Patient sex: M
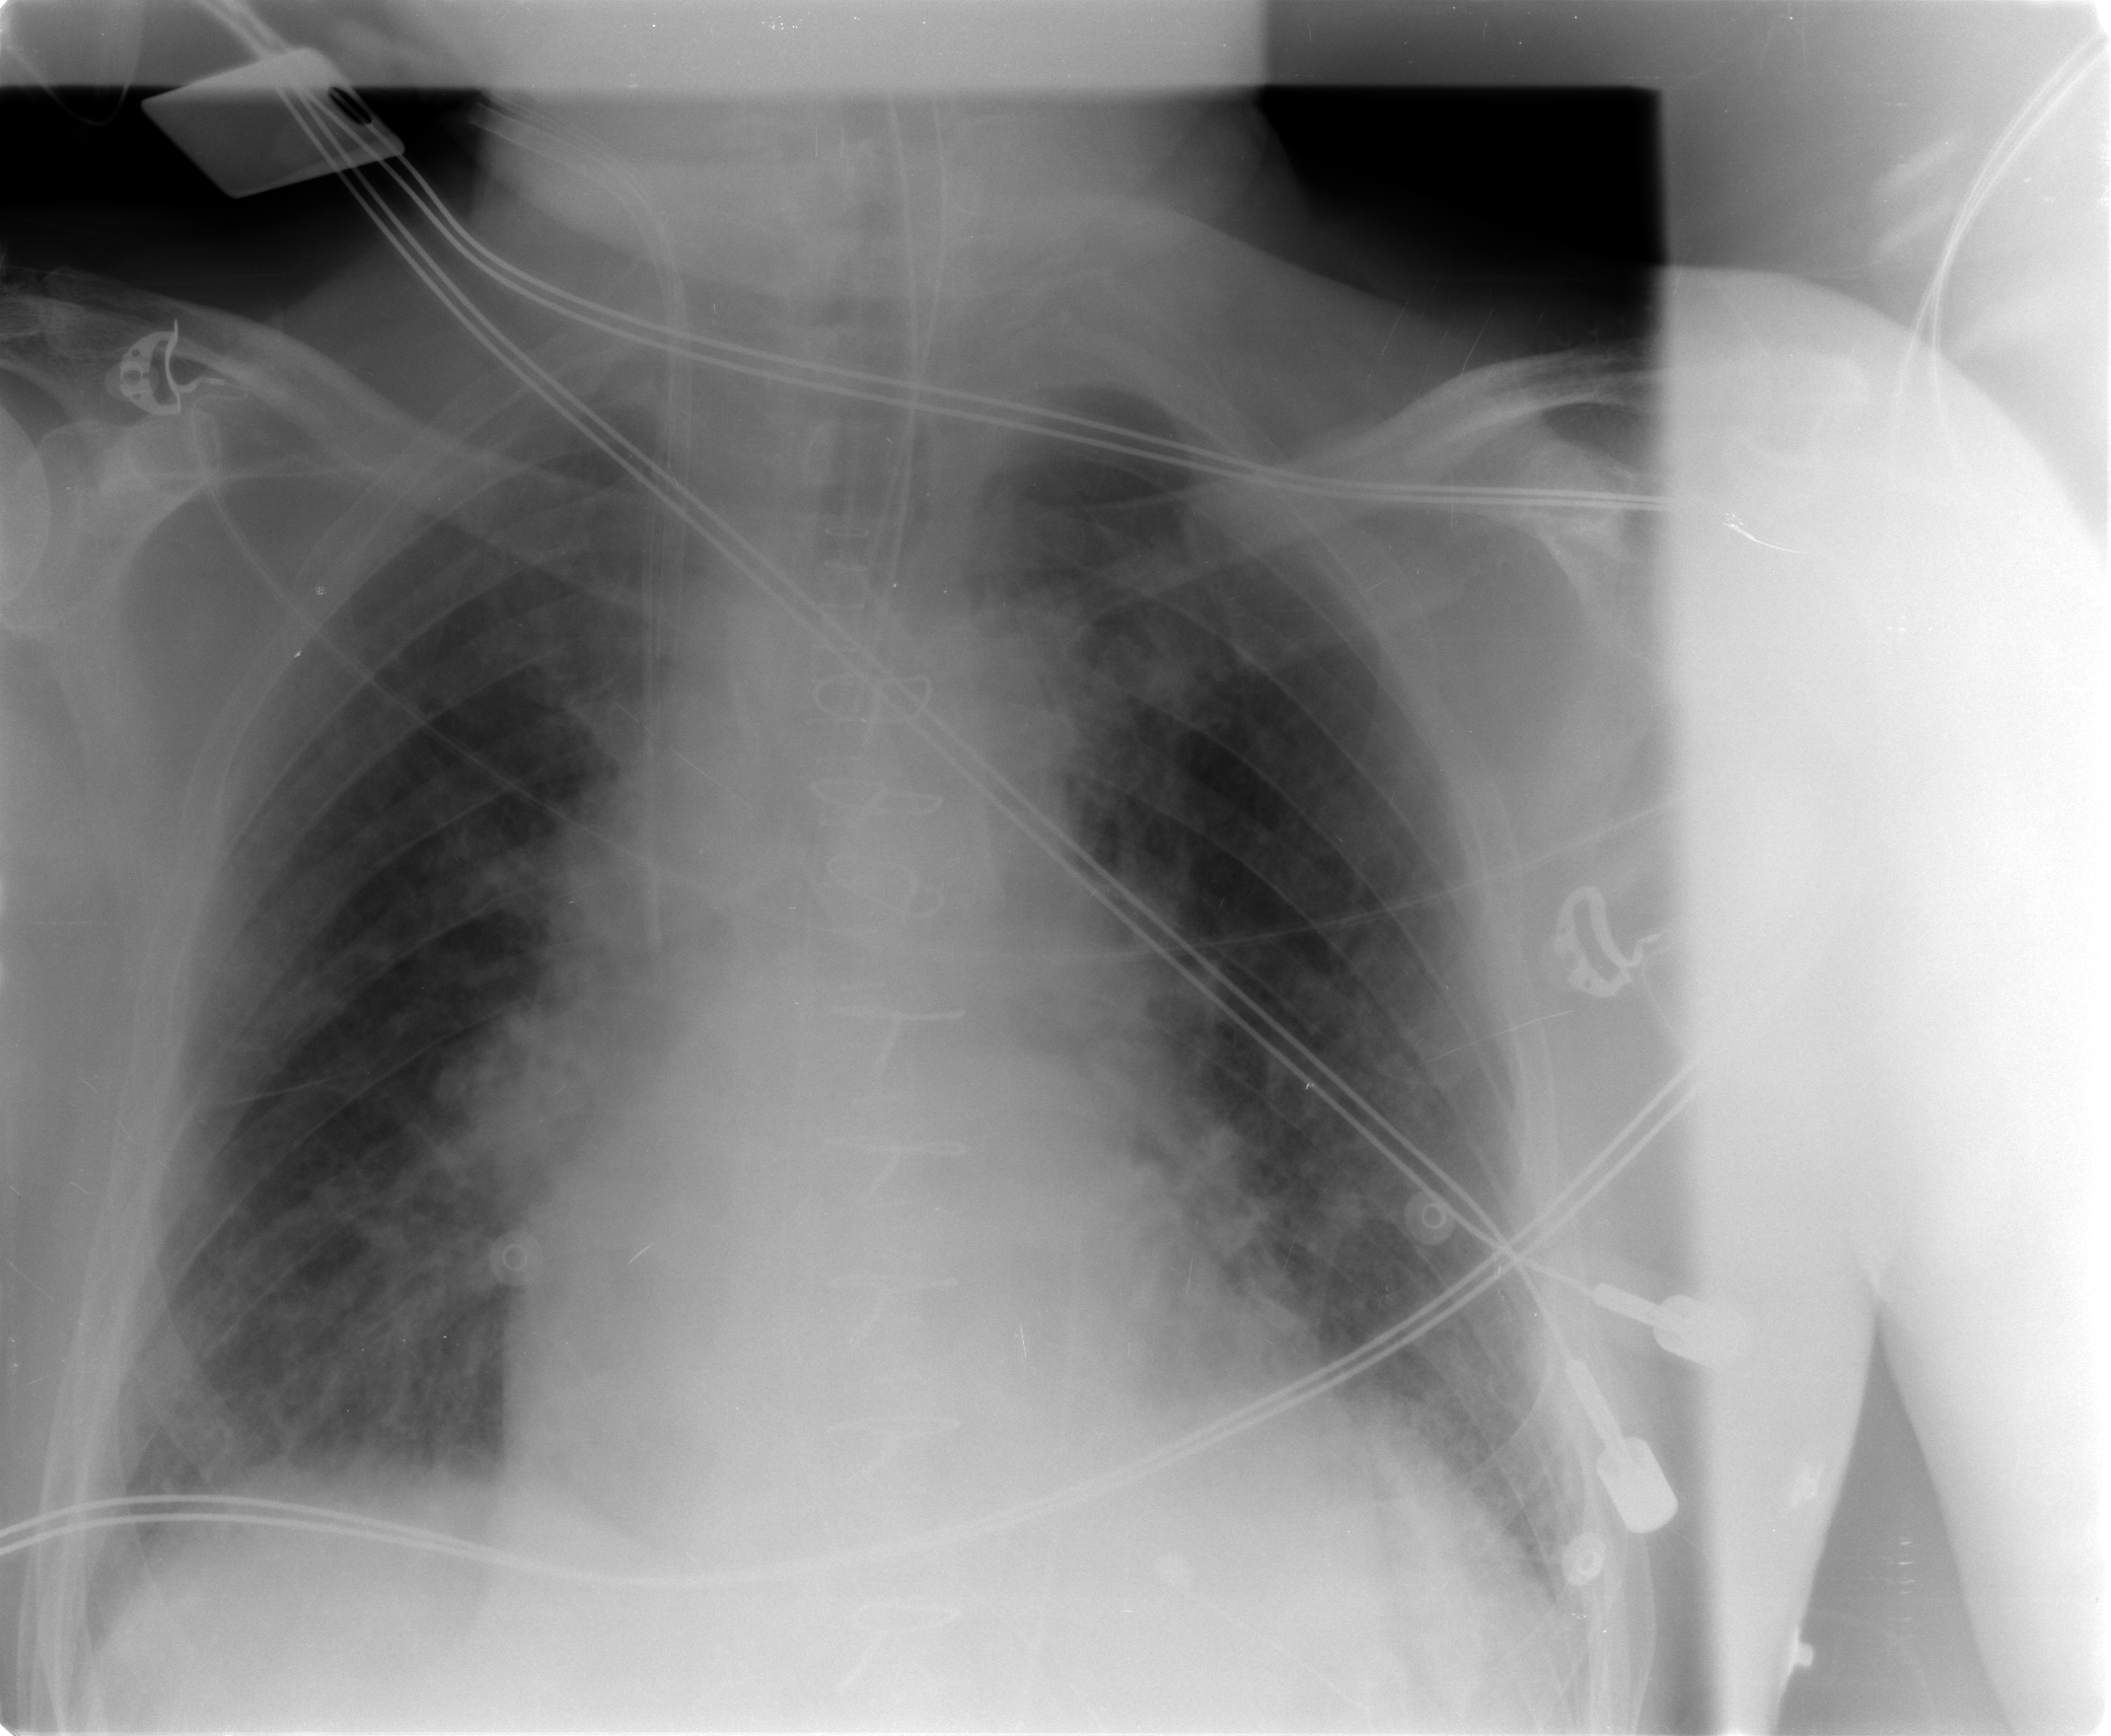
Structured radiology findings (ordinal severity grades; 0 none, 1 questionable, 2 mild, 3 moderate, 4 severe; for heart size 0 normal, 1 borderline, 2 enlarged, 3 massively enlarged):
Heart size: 2
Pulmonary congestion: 2
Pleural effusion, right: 0
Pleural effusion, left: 0
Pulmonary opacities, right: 1
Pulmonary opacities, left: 1
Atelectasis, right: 2
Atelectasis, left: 2